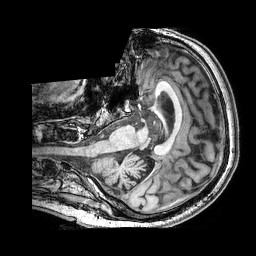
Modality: T1w
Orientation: axial
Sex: male
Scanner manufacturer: philips
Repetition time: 0.008174 s
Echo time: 0.00376 s